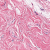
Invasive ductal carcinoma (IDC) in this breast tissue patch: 0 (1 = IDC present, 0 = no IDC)